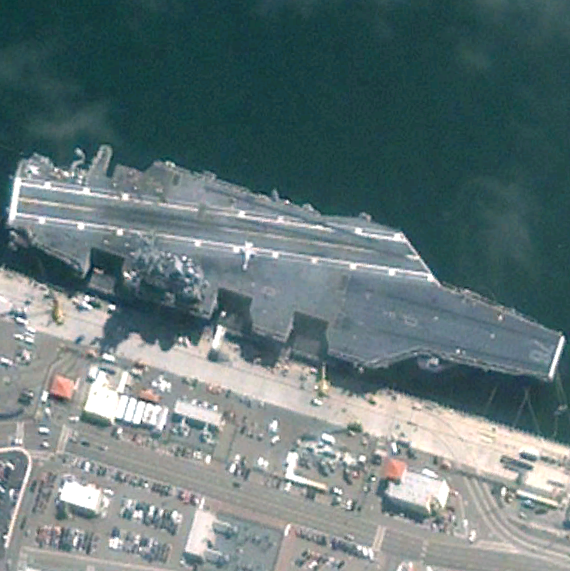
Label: aircraft_carrier